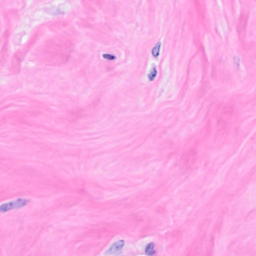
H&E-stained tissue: Breast